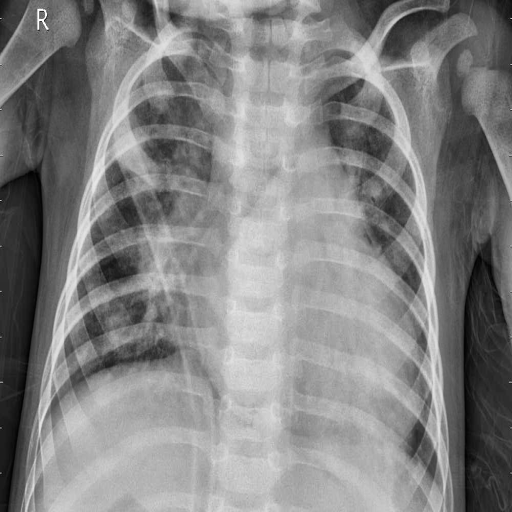
Finding: PNEUMONIA